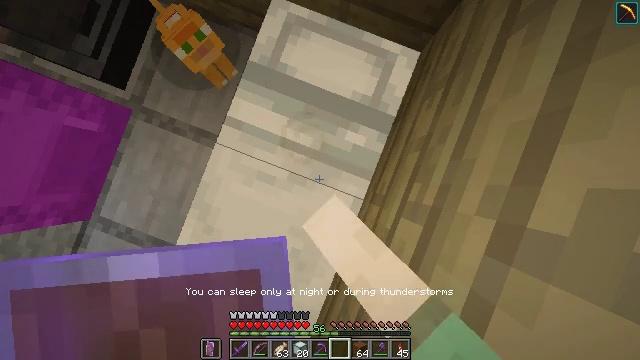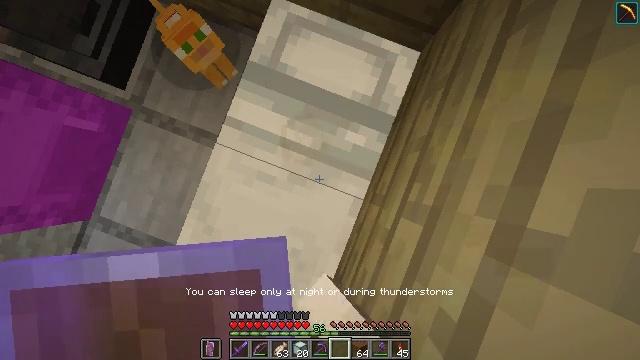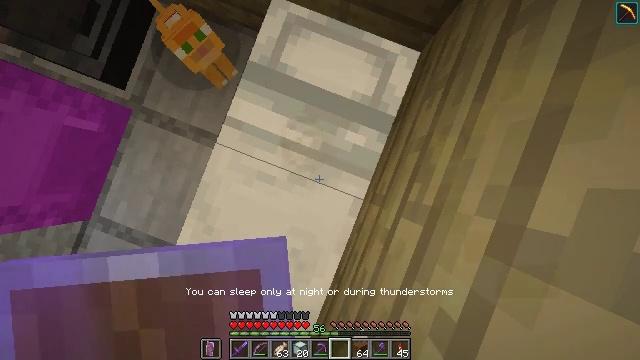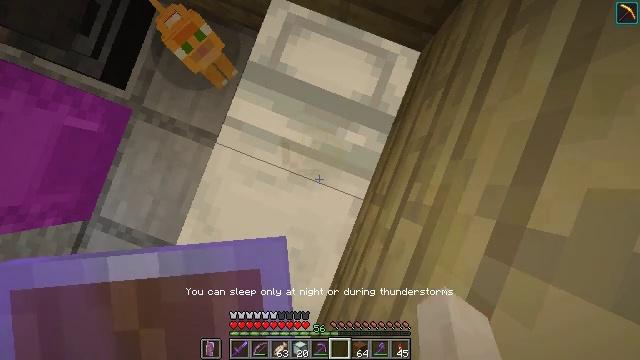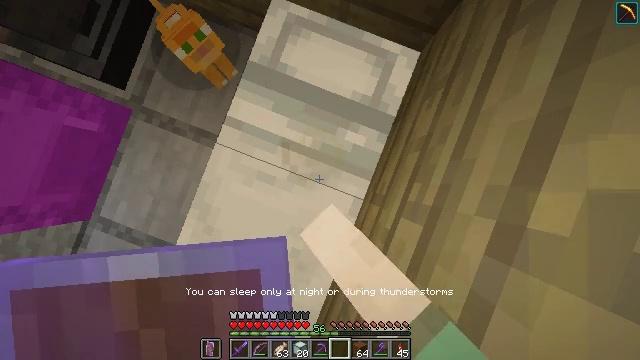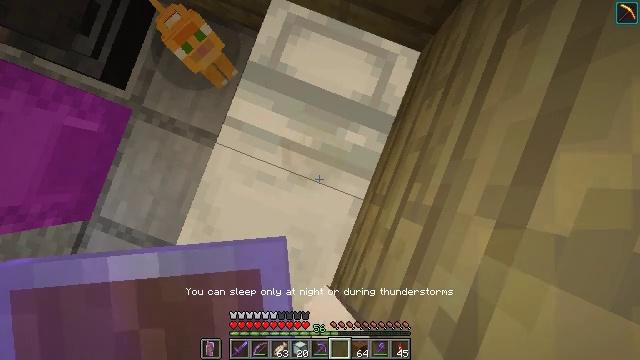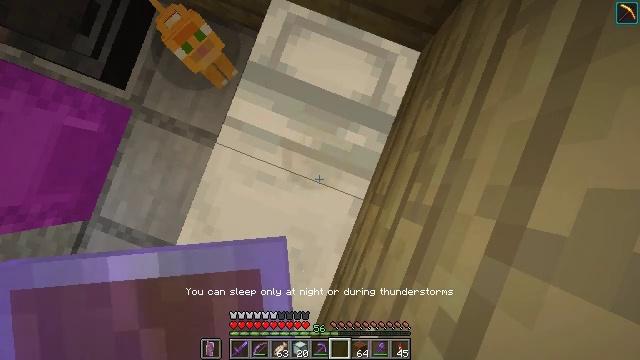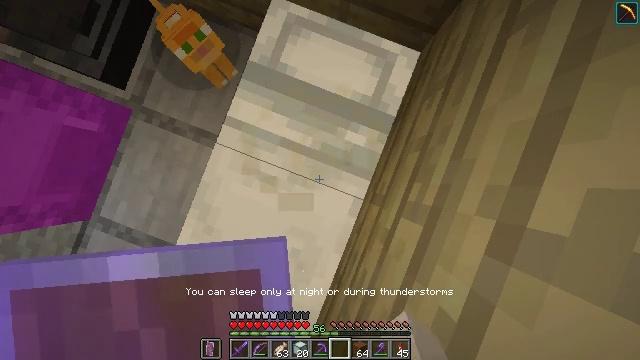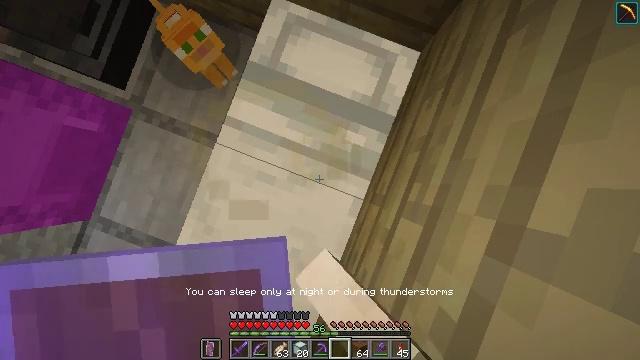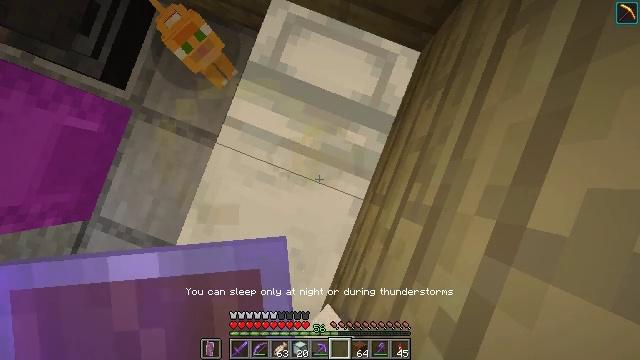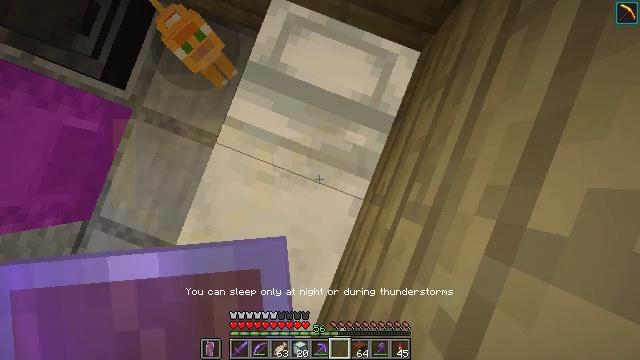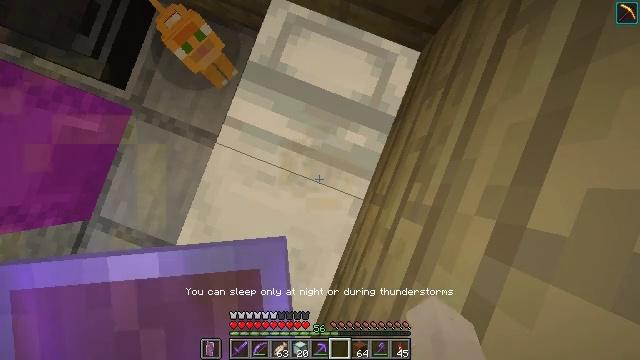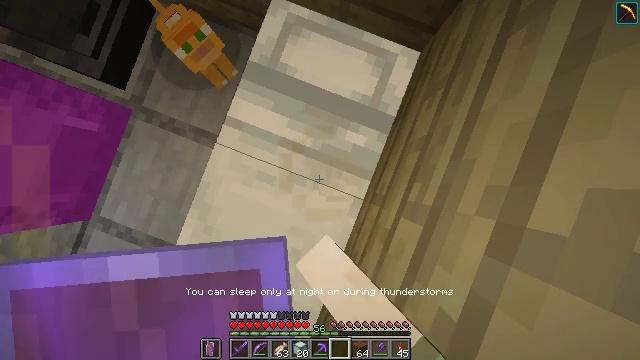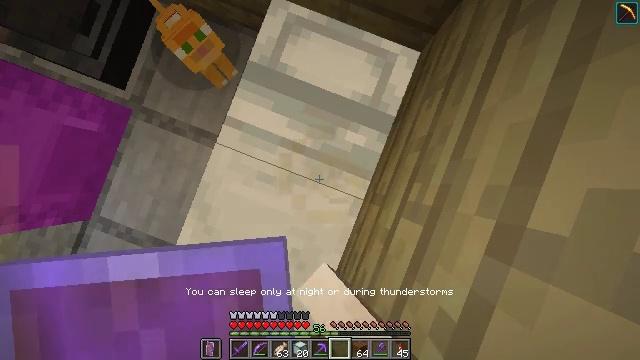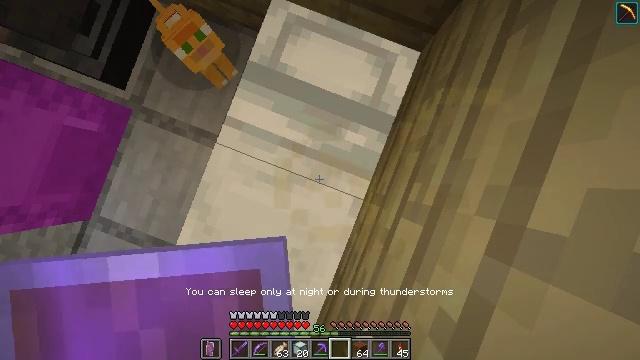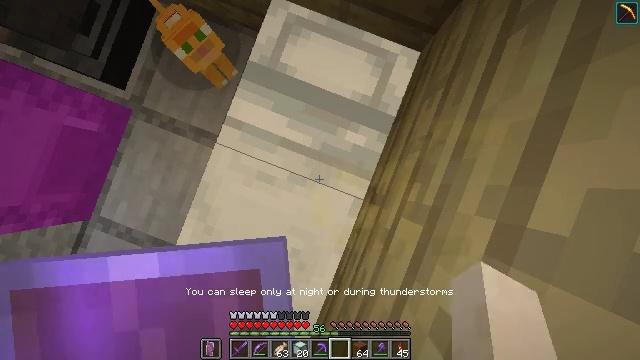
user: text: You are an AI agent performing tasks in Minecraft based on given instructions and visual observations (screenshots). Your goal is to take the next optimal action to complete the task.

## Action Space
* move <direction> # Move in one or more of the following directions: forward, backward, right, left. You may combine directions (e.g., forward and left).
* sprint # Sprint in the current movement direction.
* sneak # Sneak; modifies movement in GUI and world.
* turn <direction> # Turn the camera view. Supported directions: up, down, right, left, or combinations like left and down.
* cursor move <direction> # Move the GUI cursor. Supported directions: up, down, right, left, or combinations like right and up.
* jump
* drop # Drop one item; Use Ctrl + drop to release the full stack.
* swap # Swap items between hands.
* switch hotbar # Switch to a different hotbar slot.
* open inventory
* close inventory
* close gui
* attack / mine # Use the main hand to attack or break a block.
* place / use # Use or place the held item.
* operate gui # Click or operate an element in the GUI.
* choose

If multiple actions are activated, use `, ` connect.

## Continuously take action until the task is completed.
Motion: motion action
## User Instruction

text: Set up the crafting table for crafting a brown carpet.
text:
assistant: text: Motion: use / place
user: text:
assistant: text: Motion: use / place
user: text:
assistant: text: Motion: use / place
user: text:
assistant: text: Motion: use / place
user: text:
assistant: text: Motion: use / place
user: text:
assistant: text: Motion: use / place
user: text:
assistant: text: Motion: use / place
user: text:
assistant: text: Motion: use / place
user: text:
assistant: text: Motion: use / place
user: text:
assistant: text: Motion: use / place
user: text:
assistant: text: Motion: use / place
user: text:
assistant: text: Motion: use / place
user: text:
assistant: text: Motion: use / place
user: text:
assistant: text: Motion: use / place
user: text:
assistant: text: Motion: use / place
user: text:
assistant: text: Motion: use / place
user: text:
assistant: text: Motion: use / place
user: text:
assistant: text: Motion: use / place
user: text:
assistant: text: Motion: use / place
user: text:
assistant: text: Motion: use / place
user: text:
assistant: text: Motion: use / place
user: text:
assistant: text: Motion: use / place
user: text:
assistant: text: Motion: use / place
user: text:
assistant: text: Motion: use / place
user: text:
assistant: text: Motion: use / place
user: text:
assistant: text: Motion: use / place
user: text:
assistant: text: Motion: use / place
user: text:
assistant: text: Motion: use / place
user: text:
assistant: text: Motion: use / place
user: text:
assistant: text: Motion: use / place